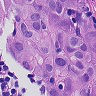
Metastatic tissue present: yes